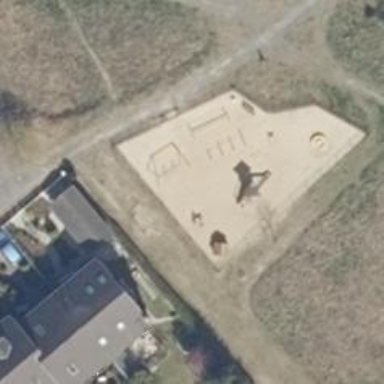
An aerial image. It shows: Playground with slide.